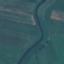
Land use / land cover: River